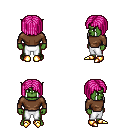
a pixel art fantasy rpg character, male body template, orc, green skin, brown long-sleeve shirt, white pants, pink pageboy hairstyle, gold boots, four views (front, back, left, right), 2x2 character sprite sheet, small pixel art, hard edges, no anti-aliasing